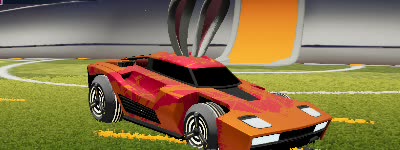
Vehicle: breakout